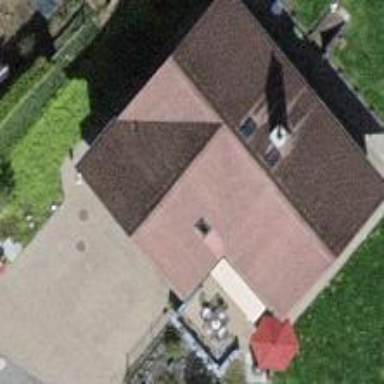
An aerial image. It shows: Simple house.